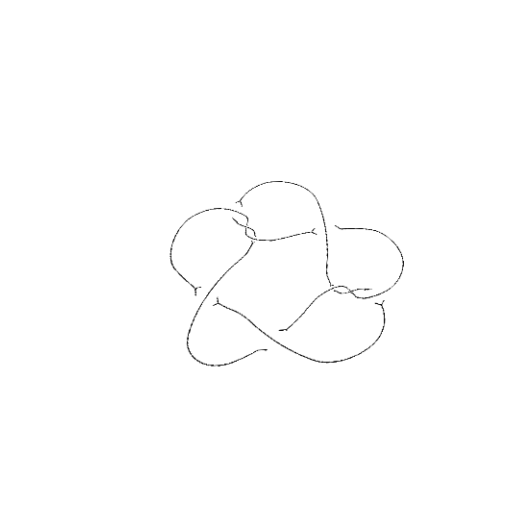
Crossing number: 9